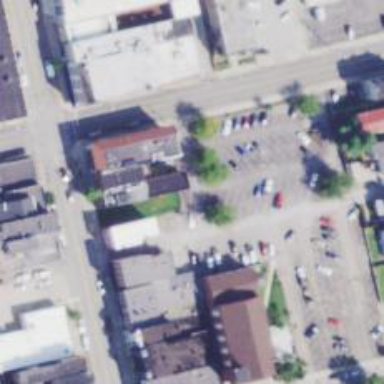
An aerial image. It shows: Alleyway designated as service road.